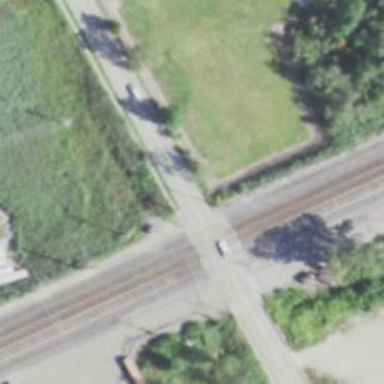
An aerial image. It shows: Crossing for the railway.